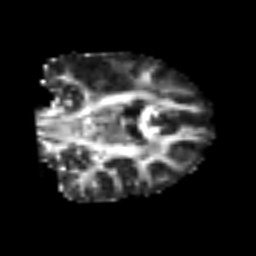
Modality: FA
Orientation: coronal
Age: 49
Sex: male
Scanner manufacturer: siemens
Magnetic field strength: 3 T
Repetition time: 6.1 s
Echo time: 0.101 s